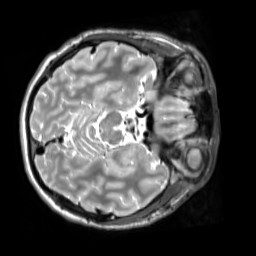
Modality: T2w
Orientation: axial
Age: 19
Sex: male
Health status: ill
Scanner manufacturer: siemens
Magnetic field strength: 3 T
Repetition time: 2.8 s
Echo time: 0.326 s